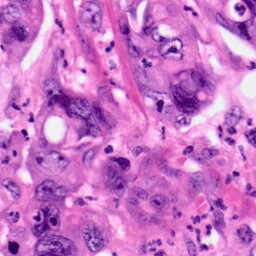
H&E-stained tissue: Pancreatic